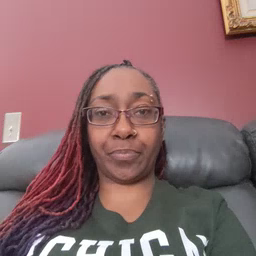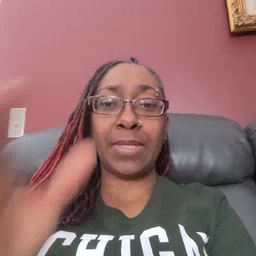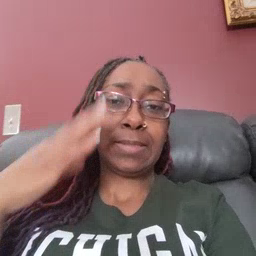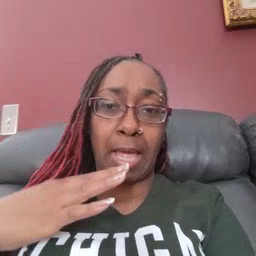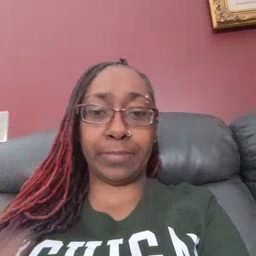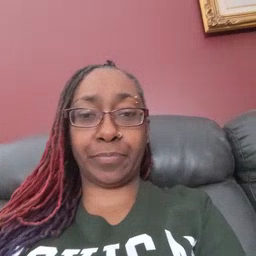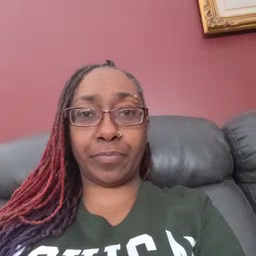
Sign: sad